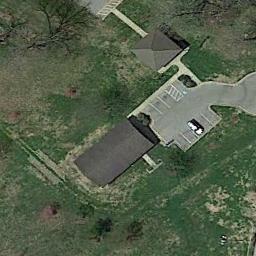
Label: sparse_residential